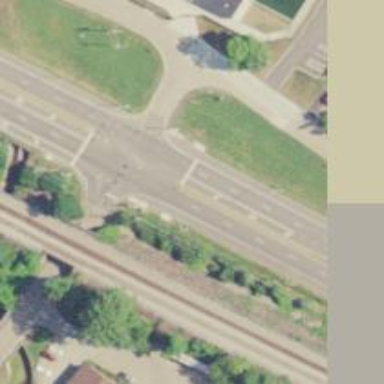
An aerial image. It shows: Marked crossing on footway.